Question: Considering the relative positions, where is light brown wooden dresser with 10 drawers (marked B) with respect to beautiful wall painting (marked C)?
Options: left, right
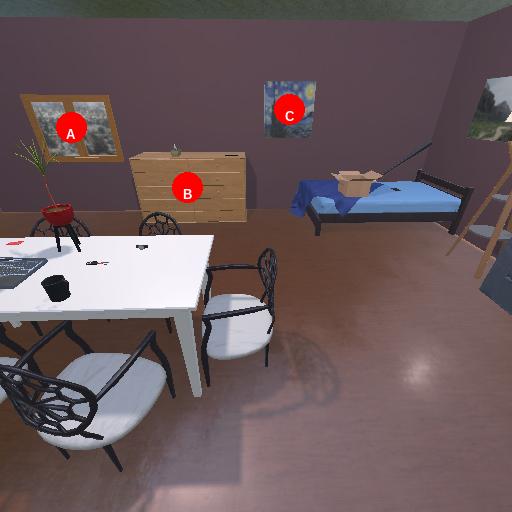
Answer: left